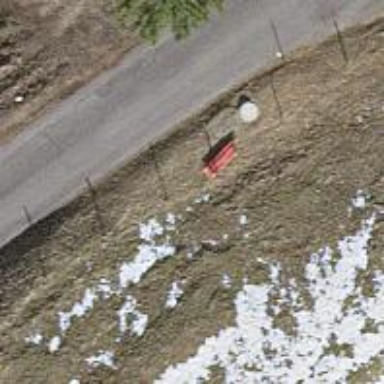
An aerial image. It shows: Red bench.